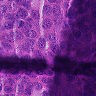
Metastatic tissue present: yes